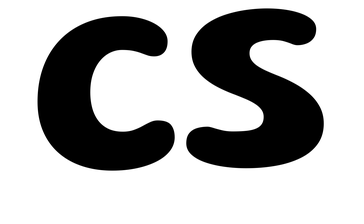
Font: Gluten_SemiBold